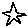
Label: star